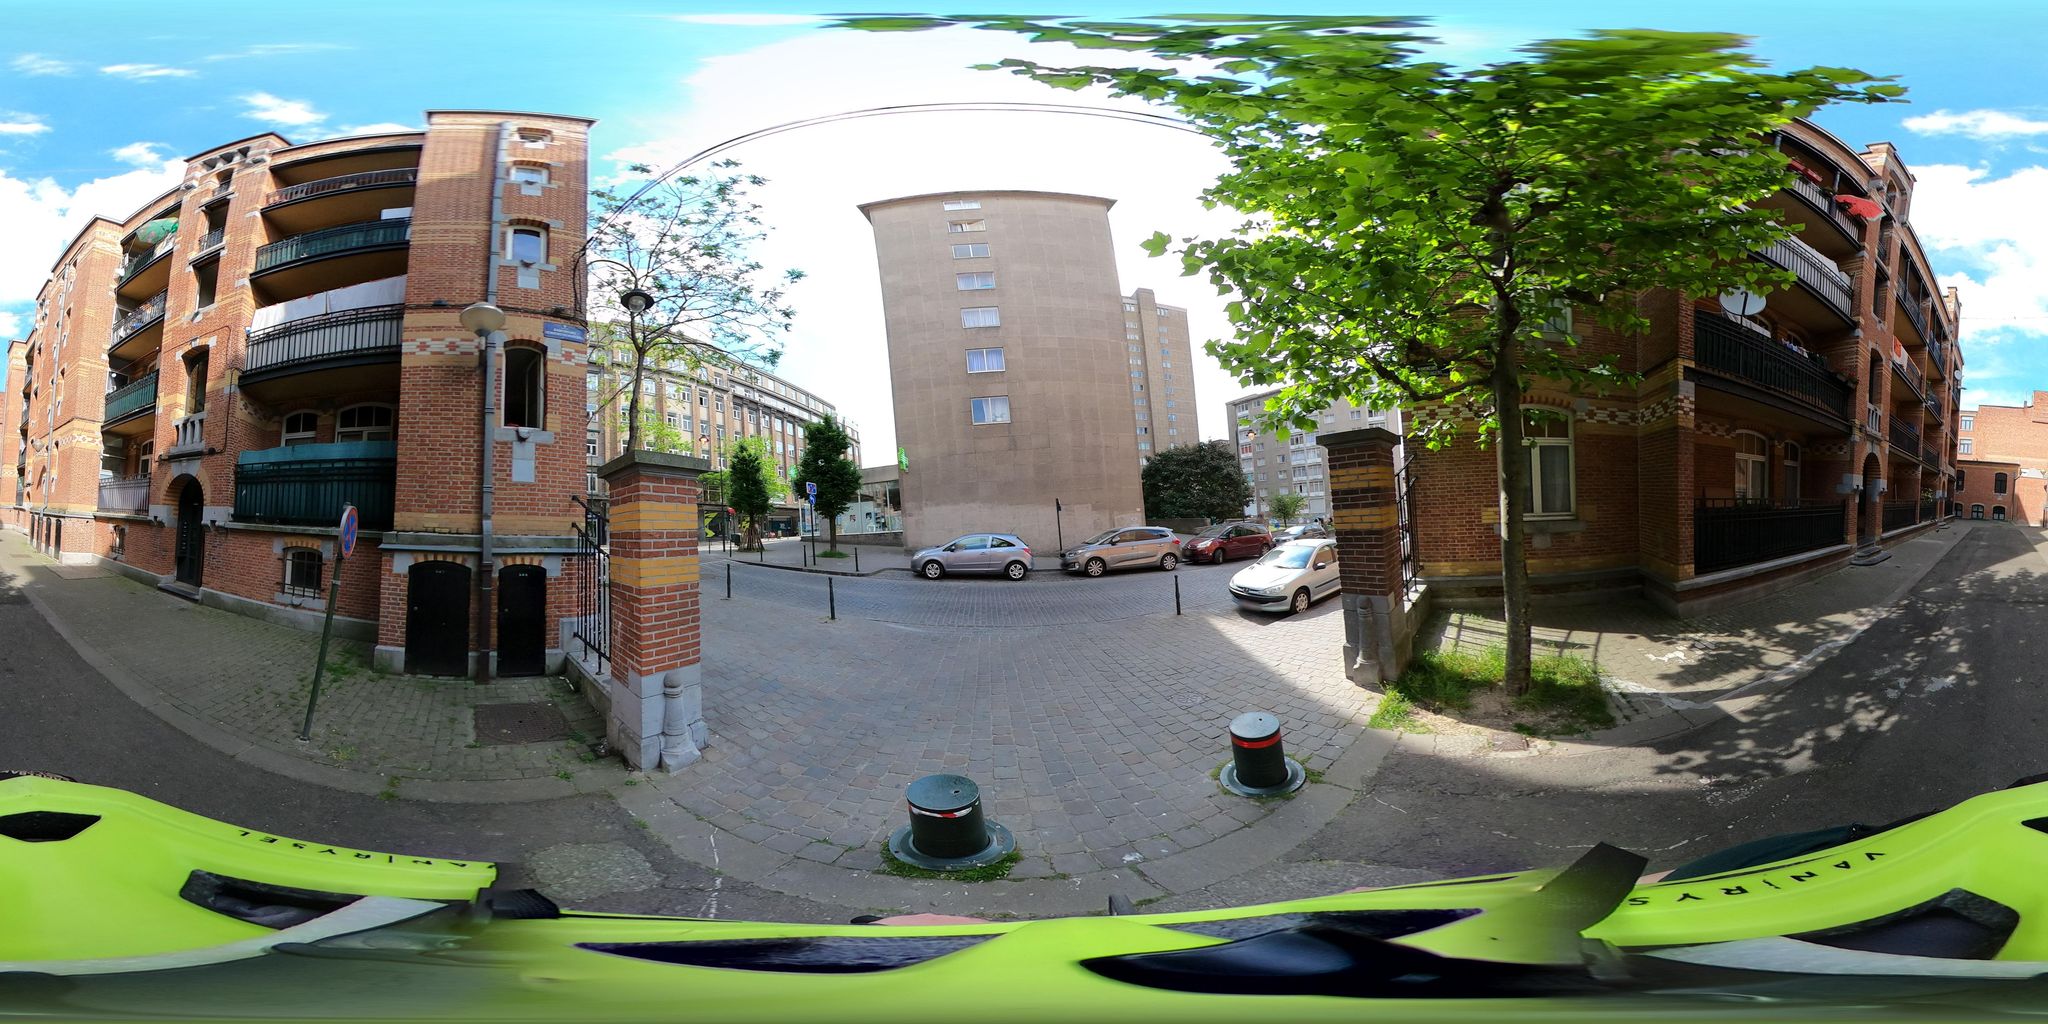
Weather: clear
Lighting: day
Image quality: good
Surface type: cycling surface
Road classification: steps, pedestrian, living_street
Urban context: urban centre
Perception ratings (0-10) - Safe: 0.46, Lively: 5.54, Beautiful: 1.4, Boring: 0.86, Depressing: 3.64, Wealthy: 3.81